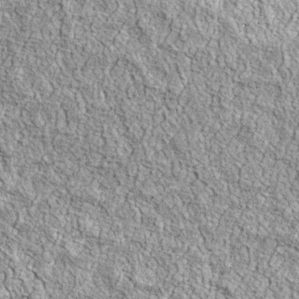
Label: non_frost